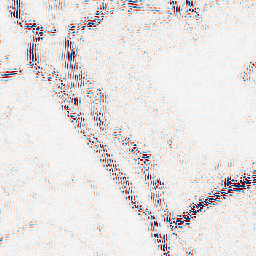
Category: wavelet
Decomposition family: wavelet_reverse_biorthogonal
Decomposition parameters: wavelet: rbio3.5
level: 2
Upsampling method: linear_exact
Upsampling parameters: scale: 2
Upsampling scale: 2